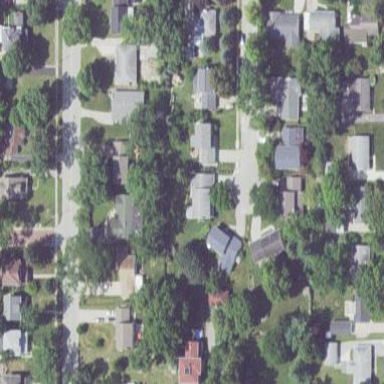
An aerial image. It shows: Residential neighbourhood consisting of single-family homes.